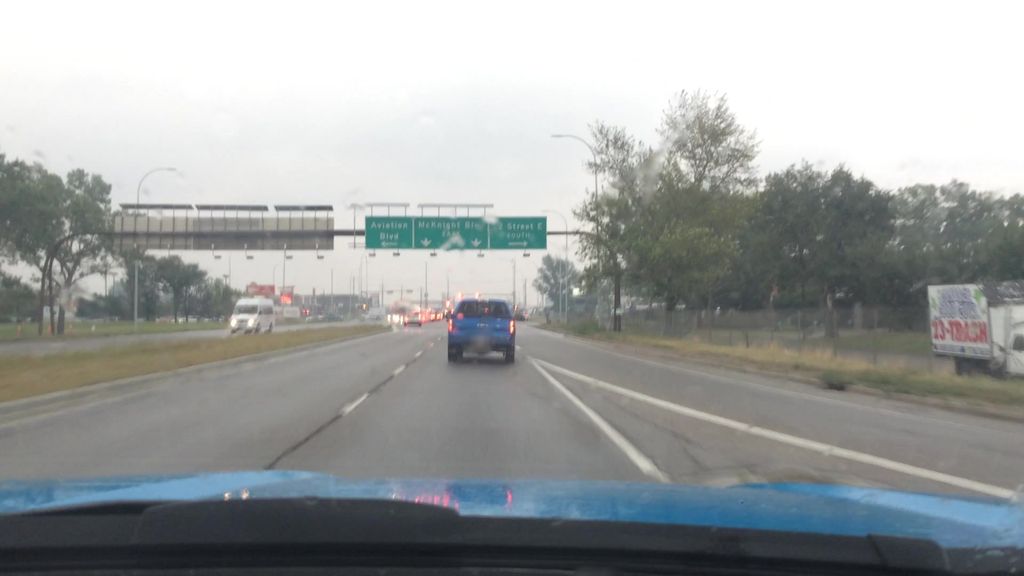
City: calgary